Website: ulta-beauty
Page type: account-dashboard
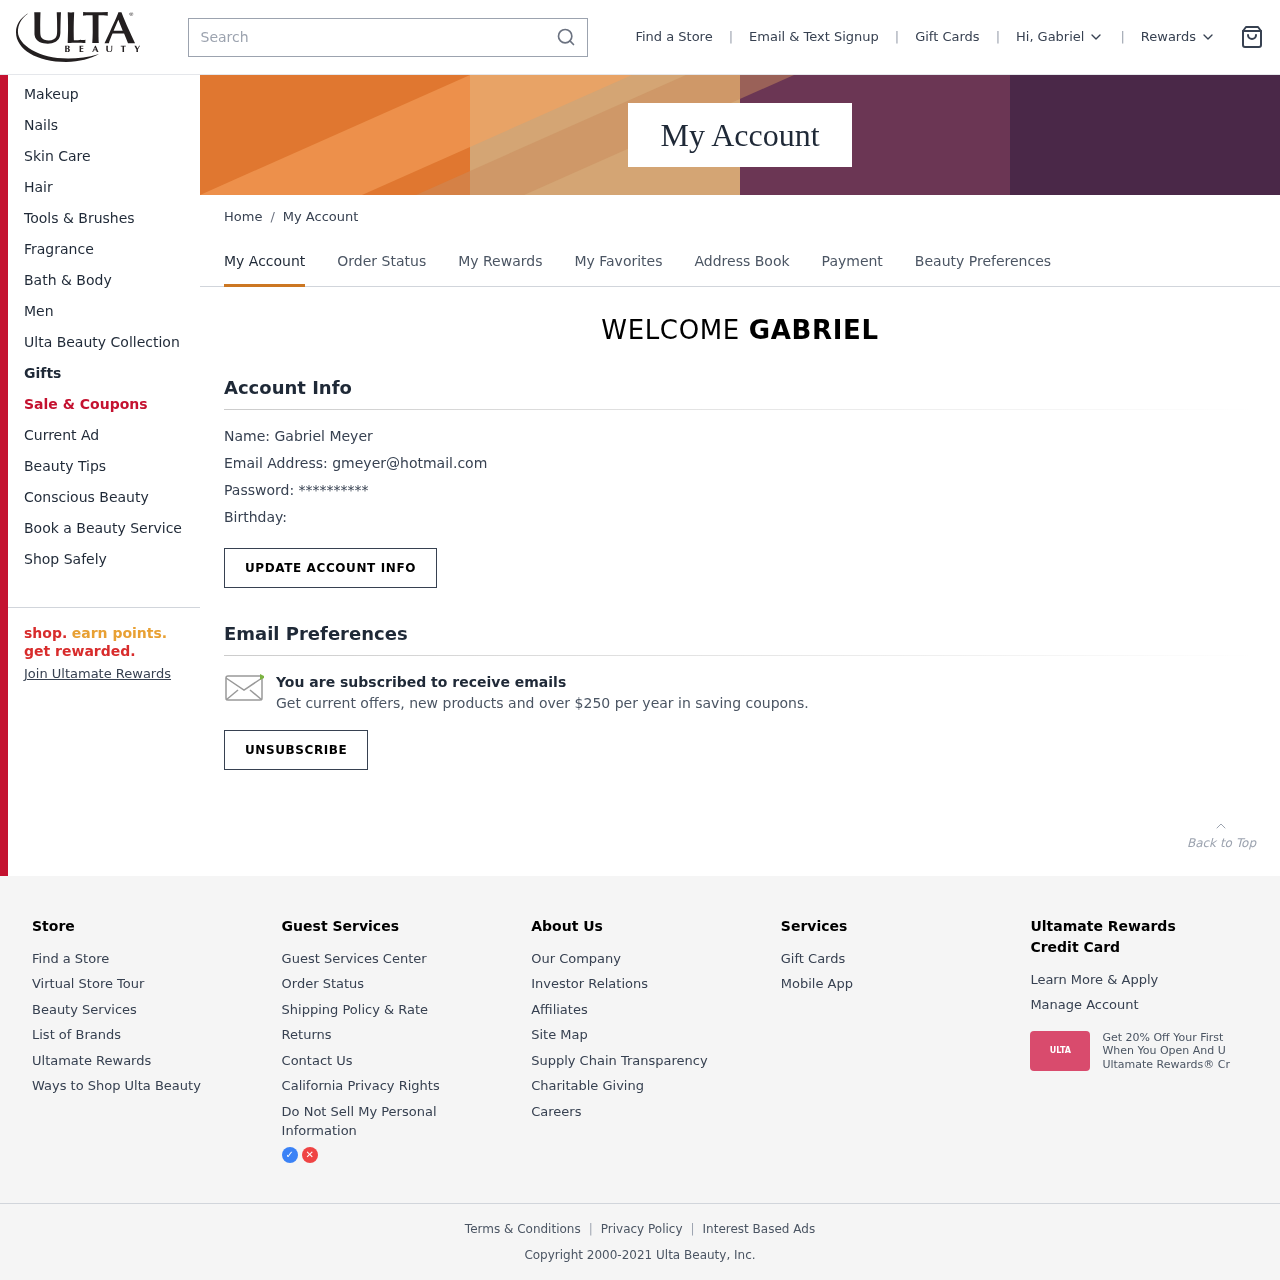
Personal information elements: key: PII_EMAIL
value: gmeyer@hotmail.com
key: PII_FIRSTNAME
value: Gabriel
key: PII_FIRSTNAME
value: GABRIEL
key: PII_FULLNAME
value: Gabriel Meyer
Search elements: key: HEADER_SEARCH
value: Search